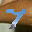
Label: 7